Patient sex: M
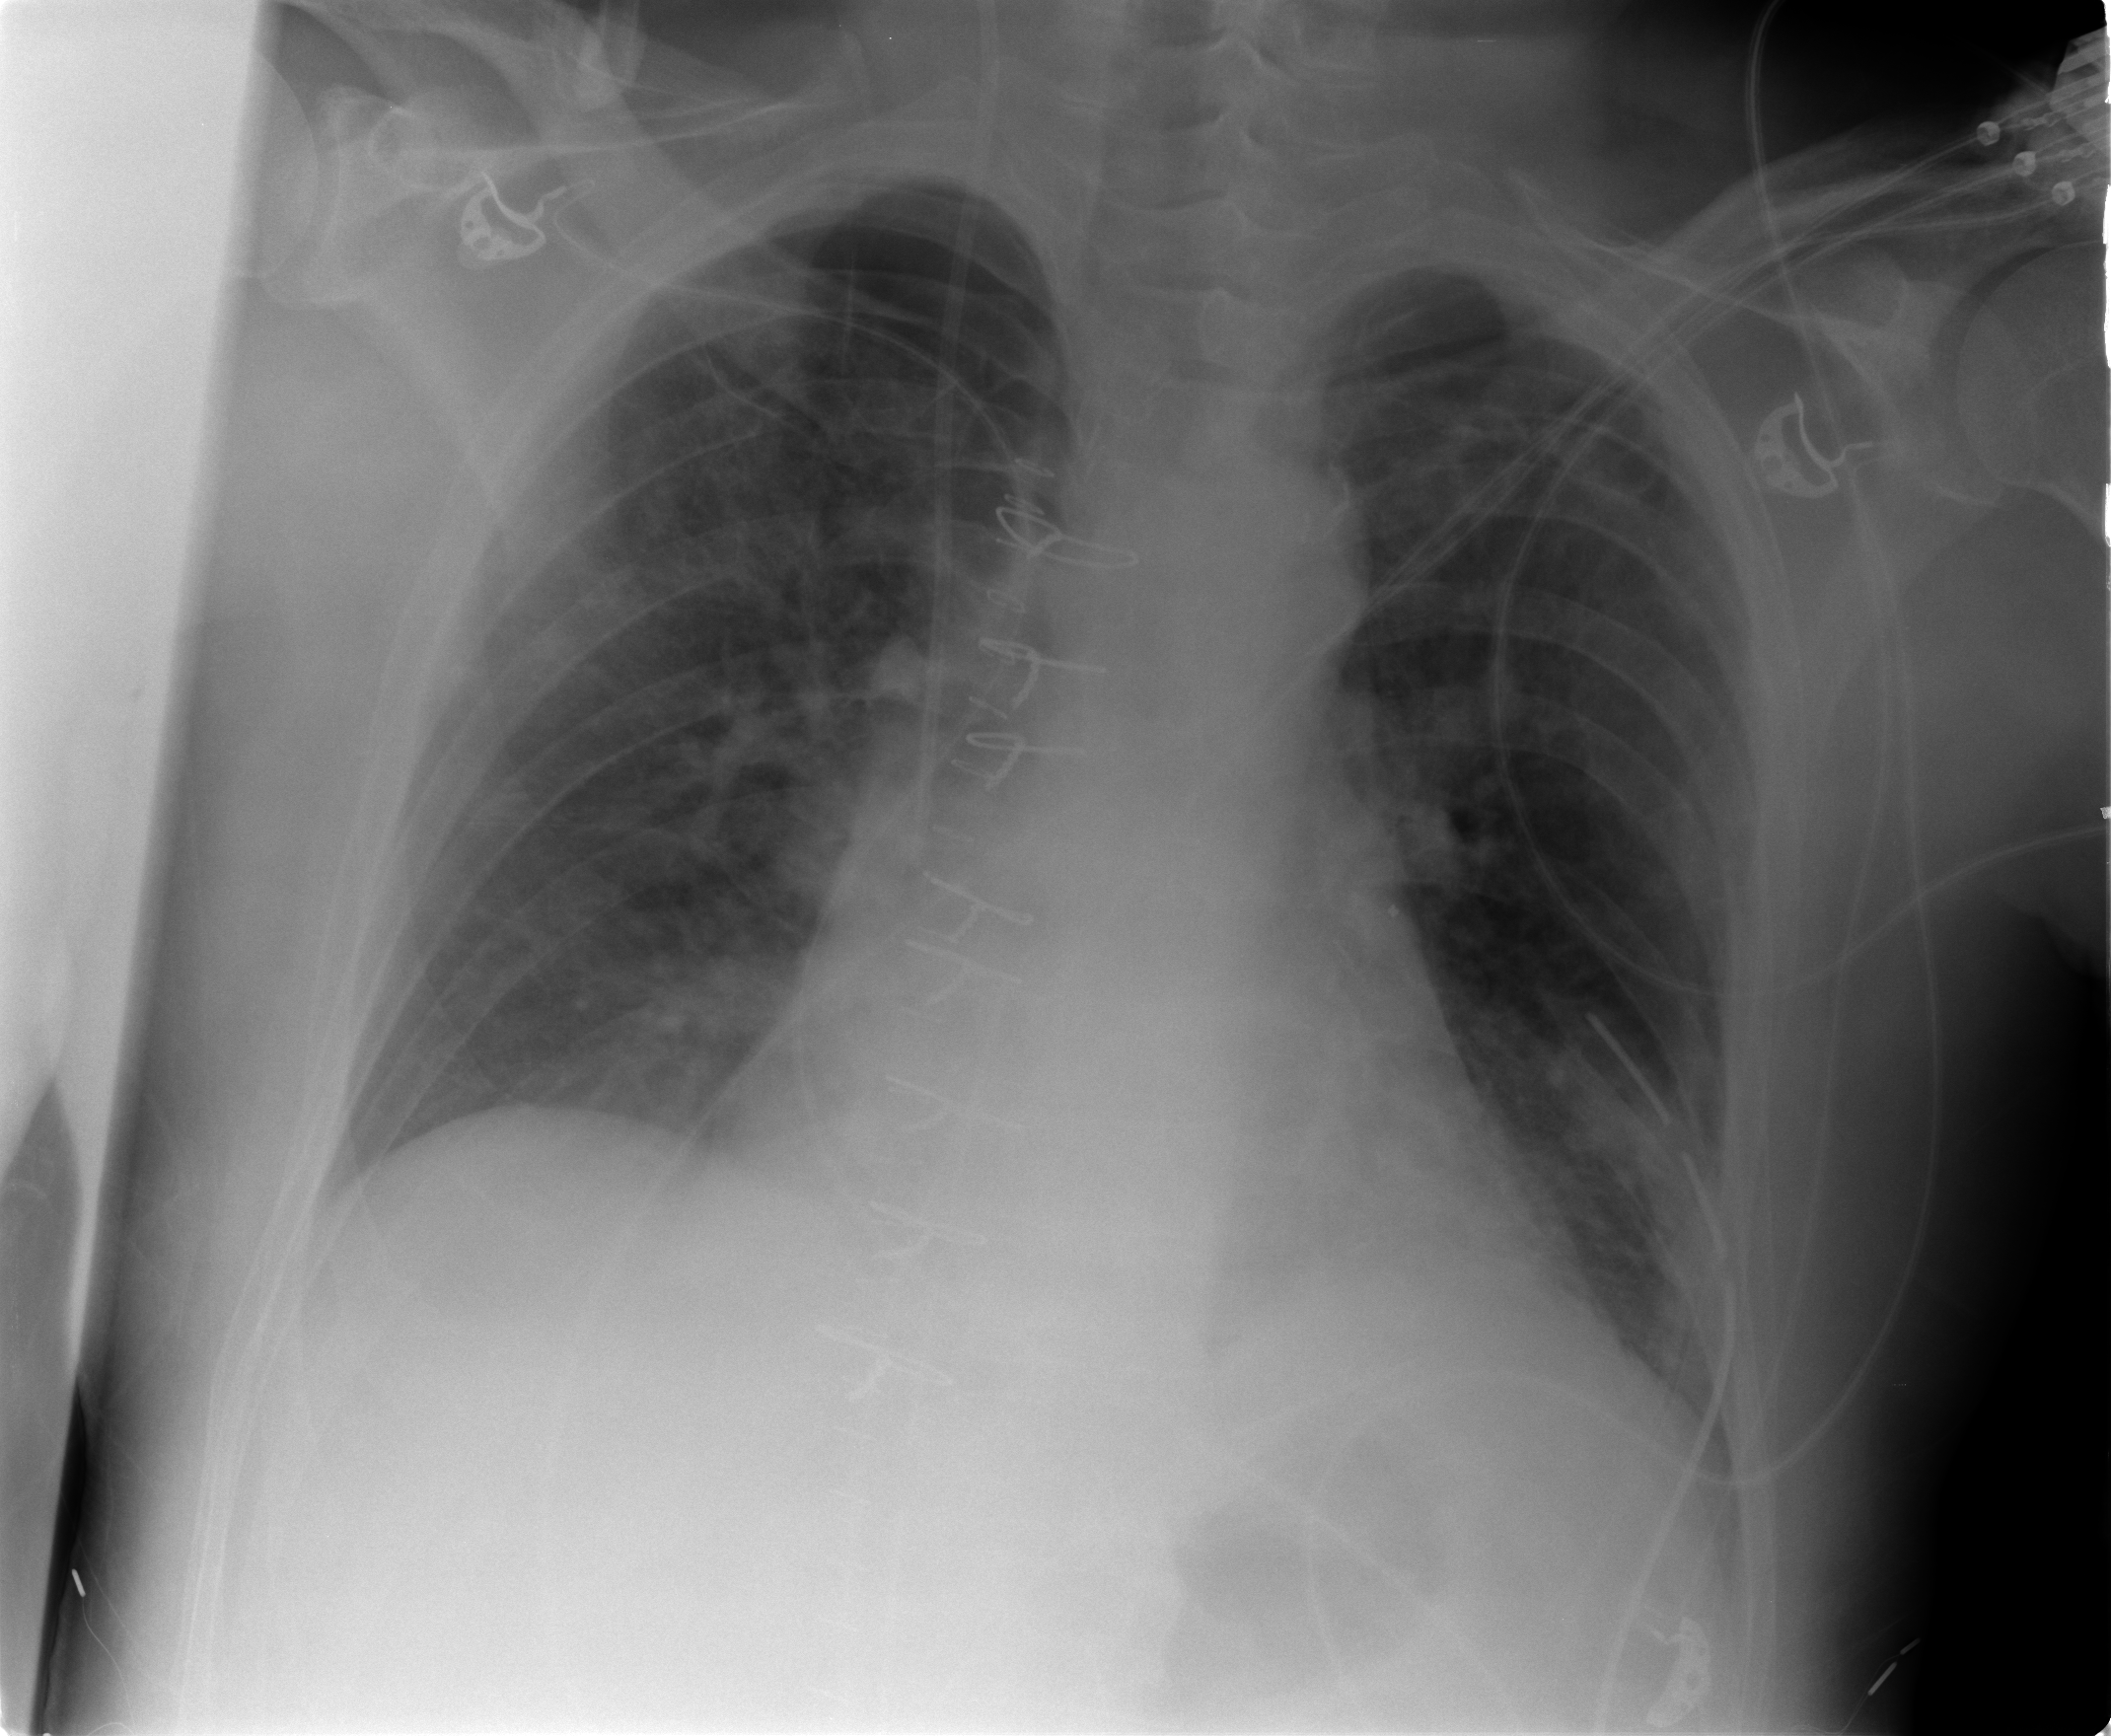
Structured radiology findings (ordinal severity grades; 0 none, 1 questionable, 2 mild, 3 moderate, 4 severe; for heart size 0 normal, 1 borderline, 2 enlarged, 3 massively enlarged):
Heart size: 2
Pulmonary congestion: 1
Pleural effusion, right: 0
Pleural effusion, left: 1
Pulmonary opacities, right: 0
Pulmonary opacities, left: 0
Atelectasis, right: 0
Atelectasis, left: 2